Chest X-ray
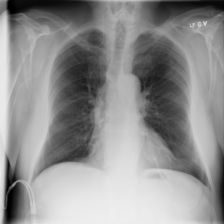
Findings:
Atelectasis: negative
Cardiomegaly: negative
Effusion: negative
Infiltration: negative
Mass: negative
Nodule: negative
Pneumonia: negative
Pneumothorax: negative
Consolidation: negative
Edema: negative
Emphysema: negative
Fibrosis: negative
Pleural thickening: negative
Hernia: negative